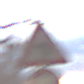
Verkehrszeichen: KurveLinks
Zusatzzeichen unten: Geschwindigkeit40
Umgebung: Roofed, Urban
Tageszeit: MorningAfternoon
Wetter: PartlyCloudy
Licht: Natural
Jahreszeit: NotSpecified
Kontrast: MediumContrast